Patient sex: F
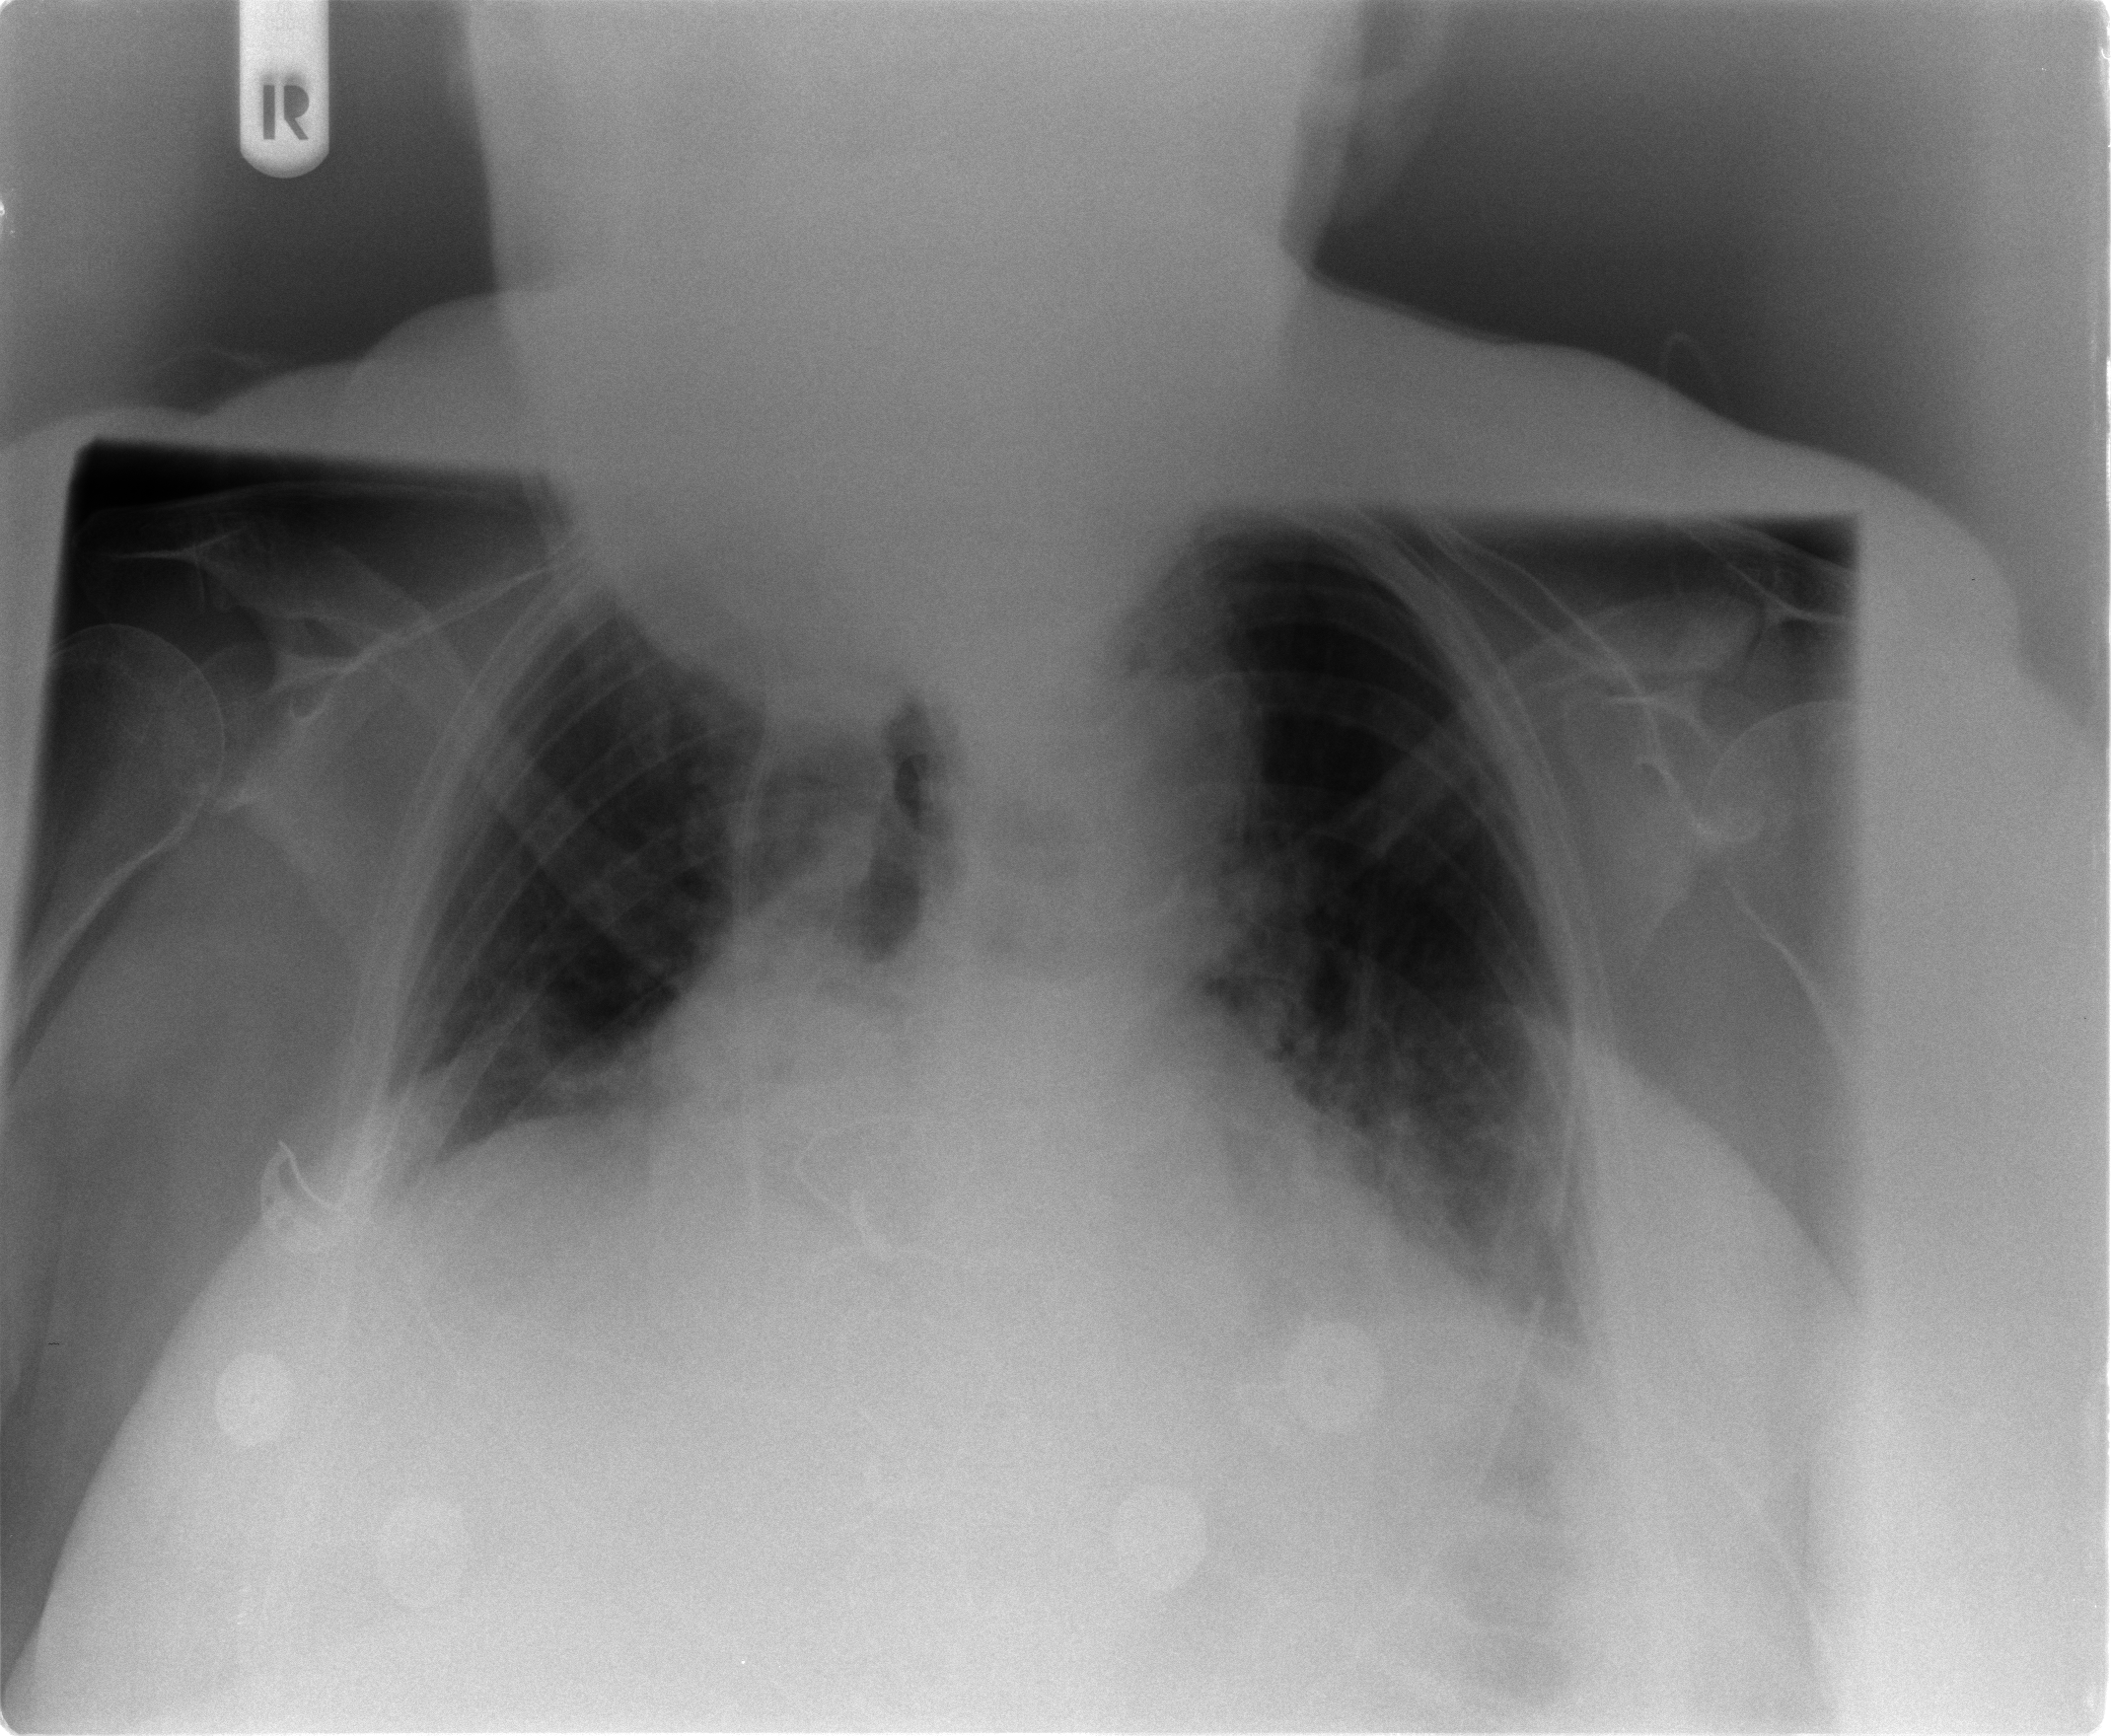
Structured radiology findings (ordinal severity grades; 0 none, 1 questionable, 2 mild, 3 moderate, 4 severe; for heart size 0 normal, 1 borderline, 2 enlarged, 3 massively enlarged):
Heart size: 2
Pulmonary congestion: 2
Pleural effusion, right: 0
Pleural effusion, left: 2
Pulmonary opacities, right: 0
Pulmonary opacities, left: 0
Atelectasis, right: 2
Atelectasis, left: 2